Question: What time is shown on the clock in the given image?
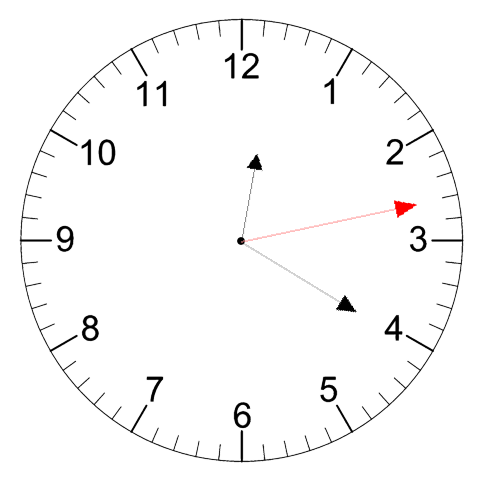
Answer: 12:20:13